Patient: sex M, age 80
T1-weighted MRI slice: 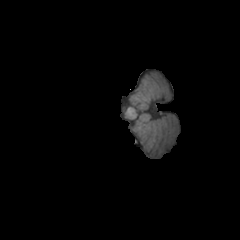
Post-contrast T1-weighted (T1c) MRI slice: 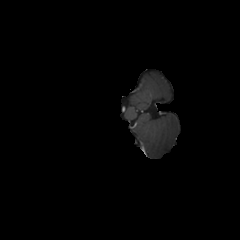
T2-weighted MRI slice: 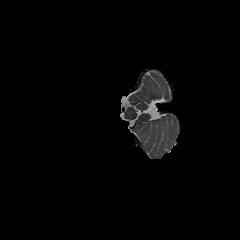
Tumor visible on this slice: no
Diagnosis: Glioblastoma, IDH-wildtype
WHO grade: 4